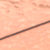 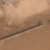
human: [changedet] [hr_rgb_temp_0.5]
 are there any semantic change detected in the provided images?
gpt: Nothing has changed.